高二 · 代数
8.如图所示的曲线是 $y=A \sin (\omega x+\varphi)(A>0, \omega>0)$ 的图象的一部分, 则这个函数的解析式是

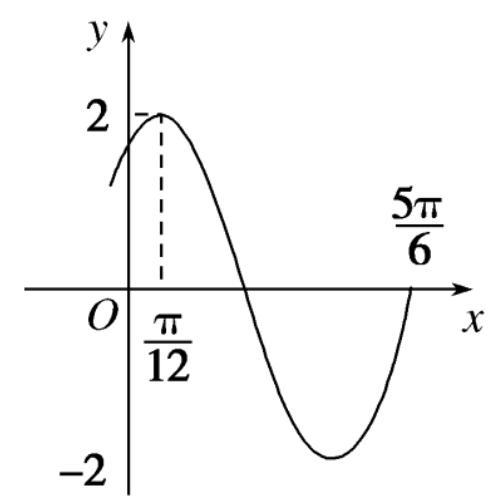
答案: $y=2 \sin \left(2 x+\frac{\pi}{3}\right)$
解析: 数图象可知 $A=2, T=\frac{4}{3}\left(\frac{5 \pi}{6}-\frac{\pi}{12}\right)=\pi$, 即 $\frac{2 \pi}{\omega}=\pi$, 故 $\omega=2$.

又 $\left(\frac{5 \pi}{6}, 0\right)$ 是五点法作图的第五个点, 即 $2 \times \frac{5 \pi}{6}+\varphi=2 \pi$, 则 $\varphi=\frac{\pi}{3}$. 故所求函数的解析式为 $y=2 \sin \left(2 x+\frac{\pi}{3}\right)$.